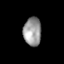
Tissue: skin
Cell type: Epithelial cells
Senescence score: 0.2838
Nuclear area (px): 495
Mean DAPI intensity: 153.838